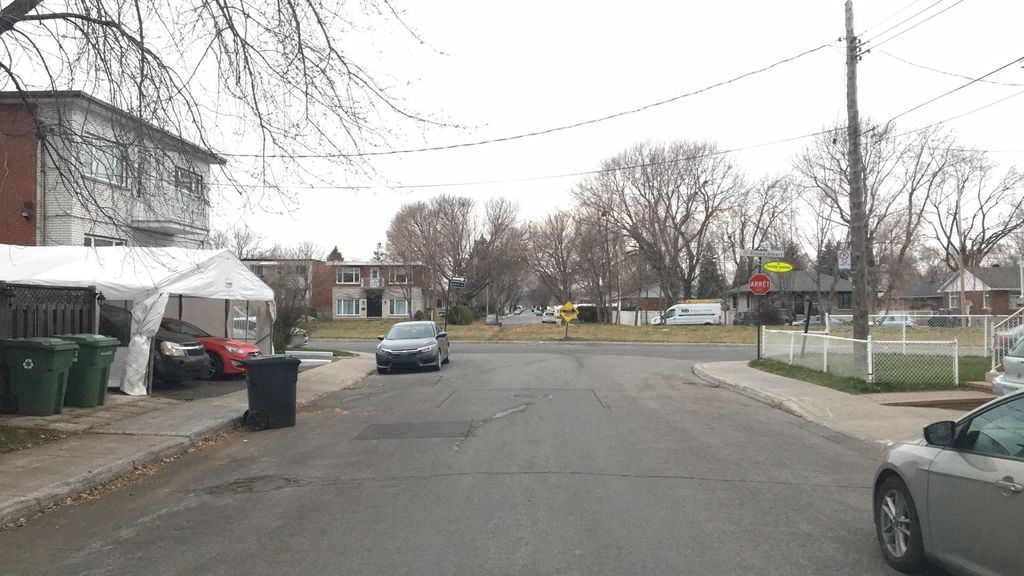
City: montreal